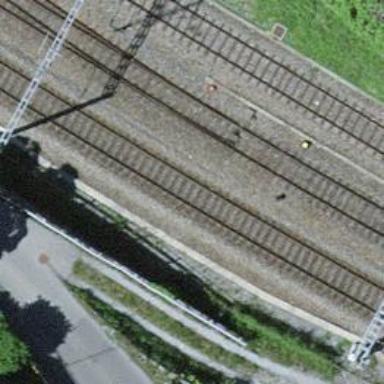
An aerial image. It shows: Railway switch.